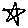
Label: star